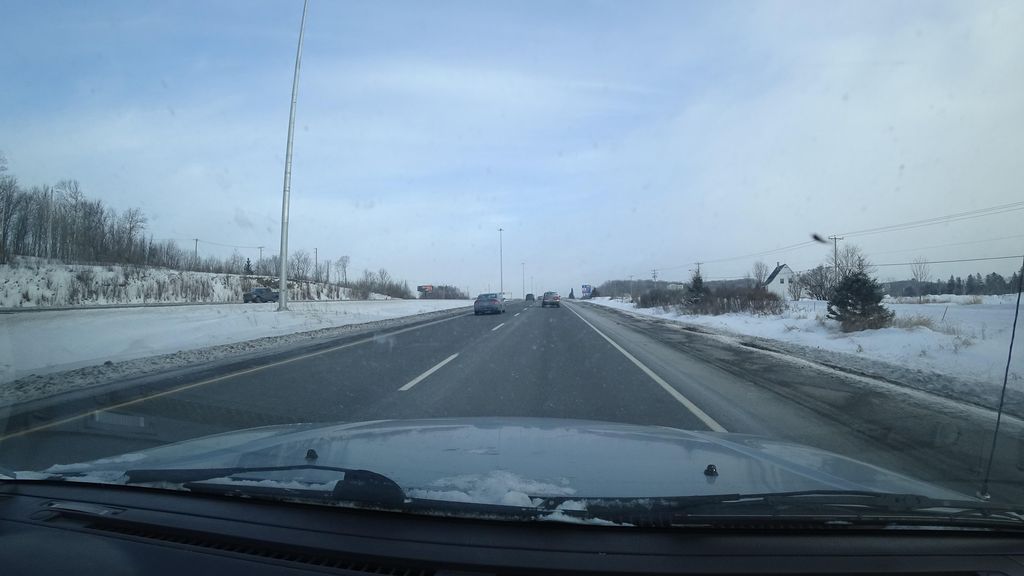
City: quebec_city